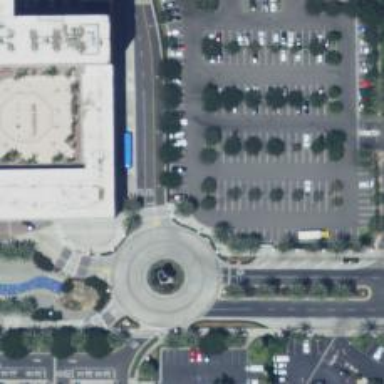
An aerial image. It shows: Roundabout at unclassified road junction. The roundabout serves as driveway.